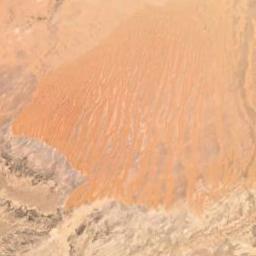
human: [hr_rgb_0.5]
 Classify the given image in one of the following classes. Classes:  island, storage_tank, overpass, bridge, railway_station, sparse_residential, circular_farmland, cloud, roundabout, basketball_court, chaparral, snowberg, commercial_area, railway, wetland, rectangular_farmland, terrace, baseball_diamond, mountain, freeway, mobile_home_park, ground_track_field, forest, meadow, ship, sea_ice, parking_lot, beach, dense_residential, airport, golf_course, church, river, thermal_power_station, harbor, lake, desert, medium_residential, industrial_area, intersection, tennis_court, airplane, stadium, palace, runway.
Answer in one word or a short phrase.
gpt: desert